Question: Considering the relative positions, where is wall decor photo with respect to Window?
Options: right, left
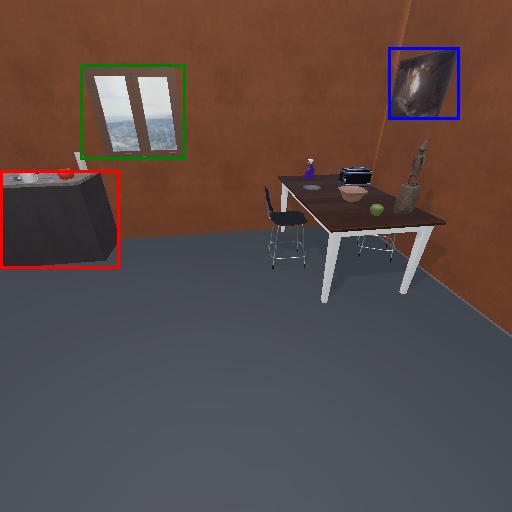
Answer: right